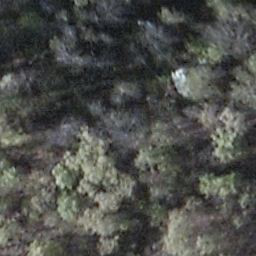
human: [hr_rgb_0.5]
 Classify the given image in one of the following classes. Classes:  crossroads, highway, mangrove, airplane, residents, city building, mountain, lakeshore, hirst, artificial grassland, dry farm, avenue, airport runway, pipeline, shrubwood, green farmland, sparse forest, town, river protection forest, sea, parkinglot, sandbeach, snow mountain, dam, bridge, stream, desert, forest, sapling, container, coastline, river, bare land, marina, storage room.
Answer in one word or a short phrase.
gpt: shrubwood